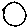
Label: circle